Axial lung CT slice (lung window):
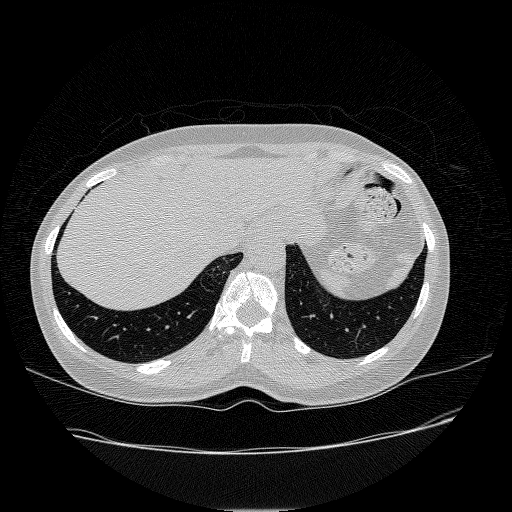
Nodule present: no